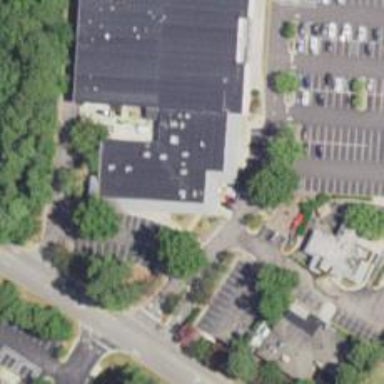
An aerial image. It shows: Veterinary facility.